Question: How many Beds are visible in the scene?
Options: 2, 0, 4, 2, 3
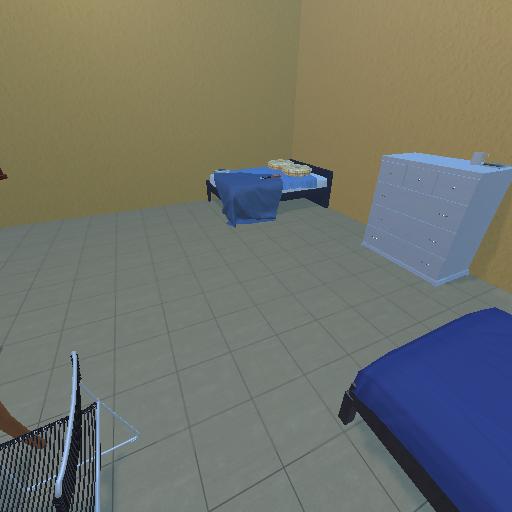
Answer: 2